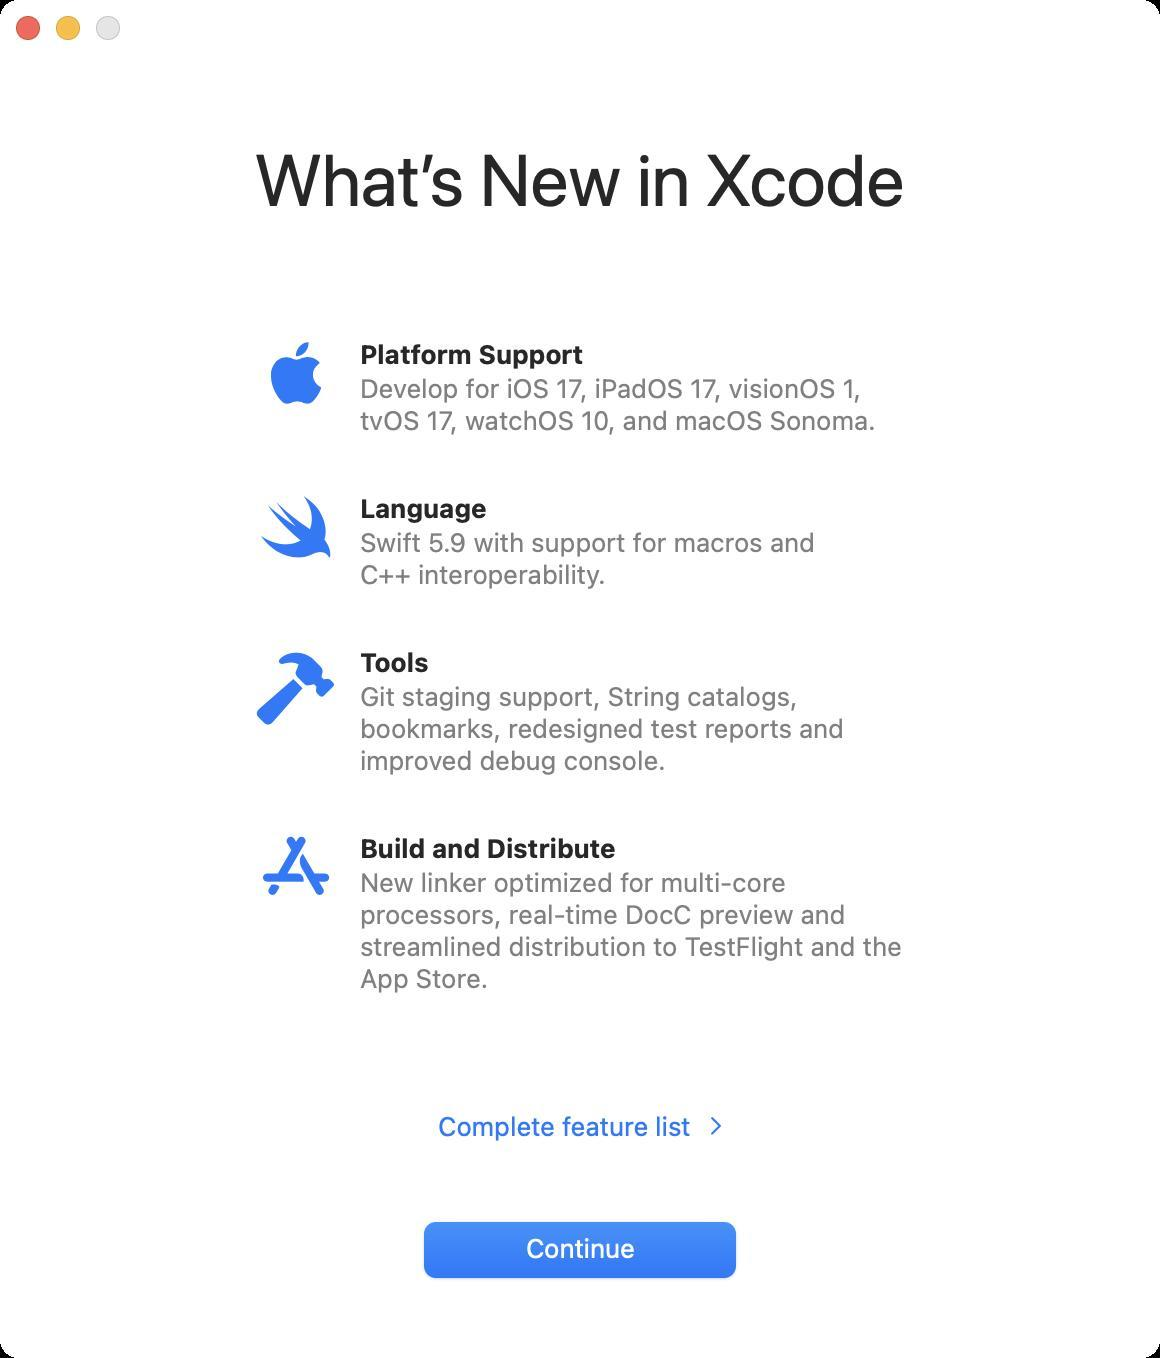
Accessibility tree:
{"name": "What’s_New_in_Xcode", "role": "AXWindow", "description": null, "role_description": "standard window", "value": null, "position": "574.00;130.00", "size": "580;679", "children": [{"name": null, "role": "AXGroup", "description": null, "role_description": "group", "value": null, "position": "0.00;0.00", "size": "580;679", "children": [{"name": null, "role": "AXStaticText", "description": null, "role_description": "text", "value": "What’s New in Xcode", "position": "127.50;68.00", "size": "325;43", "children": []}, {"name": null, "role": "AXScrollArea", "description": null, "role_description": "scroll area", "value": null, "position": "100.00;161.00", "size": "380;344", "children": [{"name": null, "role": "AXImage", "description": "apple.logo", "role_description": "image", "value": null, "position": "135.50;171.00", "size": "26;31", "children": []}, {"name": null, "role": "AXStaticText", "description": null, "role_description": "text", "value": "Platform Support", "position": "180.00;169.00", "size": "112;16", "children": []}, {"name": null, "role": "AXStaticText", "description": null, "role_description": "text", "value": "Develop for iOS 17, iPadOS 17, visionOS 1, tvOS 17, watchOS 10, and macOS Sonoma.", "position": "180.00;186.00", "size": "258;32", "children": []}, {"name": null, "role": "AXImage", "description": "swift", "role_description": "image", "value": null, "position": "130.50;248.00", "size": "35;32", "children": []}, {"name": null, "role": "AXStaticText", "description": null, "role_description": "text", "value": "Language", "position": "180.00;246.00", "size": "64;16", "children": []}, {"name": null, "role": "AXStaticText", "description": null, "role_description": "text", "value": "Swift 5.9 with support for macros and C‍‍+‍‍‍+ interoperability.", "position": "180.00;263.00", "size": "232;32", "children": []}, {"name": null, "role": "AXImage", "description": "Build", "role_description": "image", "value": null, "position": "128.00;325.00", "size": "40;38", "children": []}, {"name": null, "role": "AXStaticText", "description": null, "role_description": "text", "value": "Tools", "position": "180.00;323.00", "size": "34;16", "children": []}, {"name": null, "role": "AXStaticText", "description": null, "role_description": "text", "value": "Git staging support, String catalogs, bookmarks, redesigned test reports and improved debug console.", "position": "180.00;340.00", "size": "246;48", "children": []}, {"name": null, "role": "AXImage", "description": "appstore", "role_description": "image", "value": null, "position": "131.50;418.00", "size": "34;30", "children": []}, {"name": null, "role": "AXStaticText", "description": null, "role_description": "text", "value": "Build and Distribute", "position": "180.00;416.00", "size": "128;16", "children": []}, {"name": null, "role": "AXStaticText", "description": null, "role_description": "text", "value": "New linker optimized for multi-core processors, real-time DocC preview and streamlined distribution to TestFlight and the App Store.", "position": "180.00;433.00", "size": "275;64", "children": []}]}, {"name": null, "role": "AXButton", "description": "Complete feature list", "role_description": "button", "value": null, "position": "219.00;555.00", "size": "142;16", "children": []}, {"name": null, "role": "AXButton", "description": "Continue", "role_description": "button", "value": null, "position": "220.00;613.00", "size": "140;16", "children": []}]}, {"name": null, "role": "AXButton", "description": null, "role_description": "close button", "value": null, "position": "7.00;6.00", "size": "14;16", "children": []}, {"name": null, "role": "AXButton", "description": null, "role_description": "zoom button", "value": null, "position": "47.00;6.00", "size": "14;16", "children": [{"name": null, "role": "AXGroup", "description": null, "role_description": "group", "value": null, "position": "47.00;6.00", "size": "14;16", "children": []}]}, {"name": null, "role": "AXButton", "description": null, "role_description": "minimize button", "value": null, "position": "27.00;6.00", "size": "14;16", "children": []}]}